Question: This concerns what I can only surmise is a flaw in somebody's code used to generate random mazes. <URL> is somewhat long, but most of it is commented-out options and/or not concerned specifically with the randomization.
I got the 2001x2001 maze from the link dllu put up and saved as a png <URL>. To get the blue pattern, I started filling in dead ends starting in the bottom left-hand corner of the maze. According to the backtracker algorithm he used, that's the point at which the maze begins to be generated: so if you following the trail of dead ends created by that, you can systematically fill in all the dead ends on that side of the maze. In other words, the central blue mass represents the total accessible area starting from the bottom left, up to the sole frontier pixel at 2678 x 1086.
But there's something immediately anomalous, in that the blue "fractal" seems to repeat itself. Indeed, <URL>. Evidently these aren't the only auto-correspondences.
But besides the shape of the dead-end components, there is repetition of the actual pattern of the walls when you zoom in. Strangest of all, the repetition isn't exact, but only maybe 50-60% of the walls correspond. Zoomed and constrasted sample of a region:

Long question short, what in the code is causing this obscure lack of randomness?
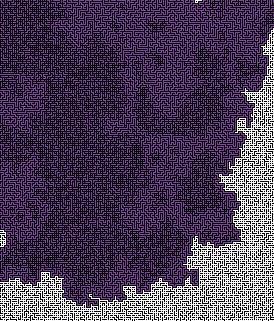
Answer: Anonymous has properly indicated that rand is poorly implemented and that it has poor entropy in its lower bits.
To alleviate this issue, you could use a stronger pseudo-random number generator (like one suitable for cryptographic methods); however, the higher quality of the randomness tends to lead to longer time in the random number generating function.
I would initially attempt to pull out some of the upper level bits from your random generator. It might be sufficient to improve the result with a less-than perfectly random generator. As they are pulled from a different region of the result, and shifted to the 0-3 values you need, their distribution should be different (and hopefully a bit more random)